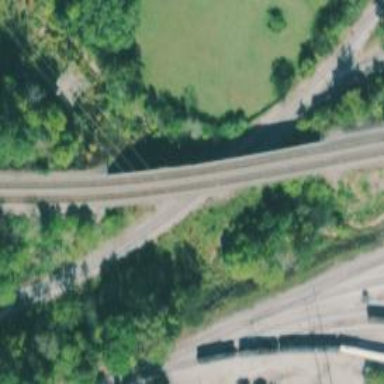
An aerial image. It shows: Bridge over railway line.